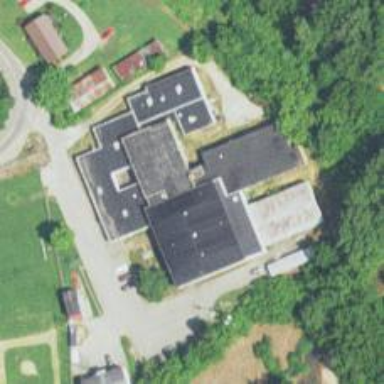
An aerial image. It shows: School.